Field crop: maize
Growth stage: 2
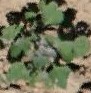
Species: chenopodium